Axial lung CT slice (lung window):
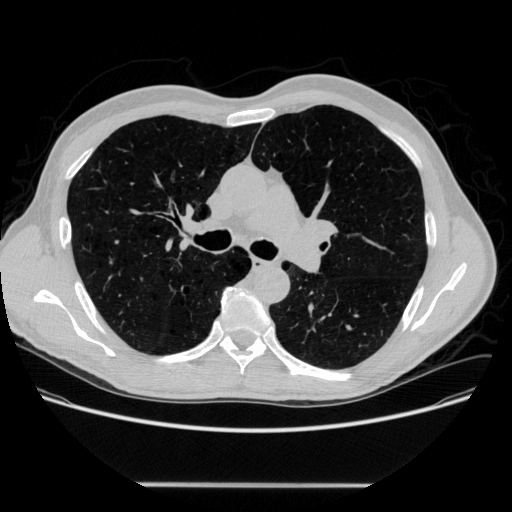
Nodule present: no